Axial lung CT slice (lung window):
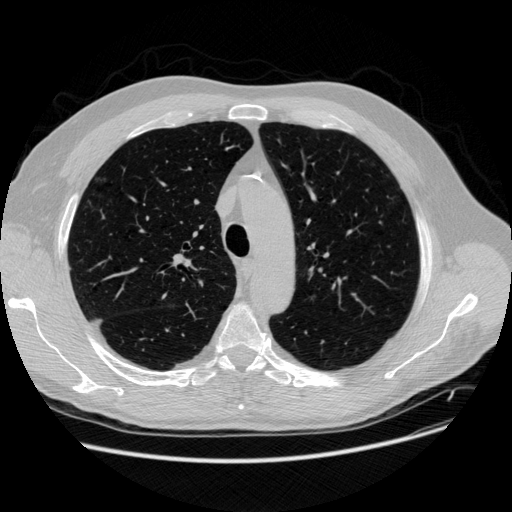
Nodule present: no